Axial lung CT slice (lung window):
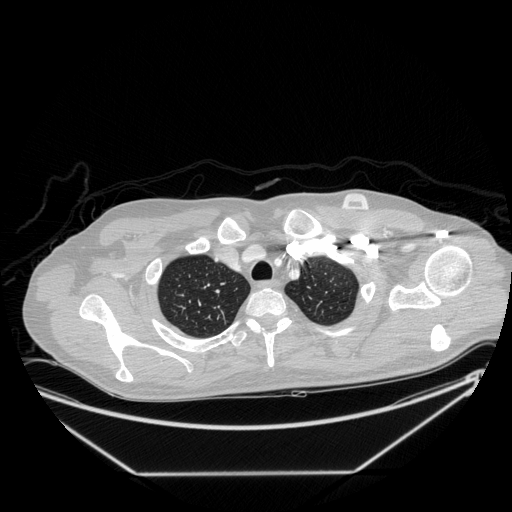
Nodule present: no